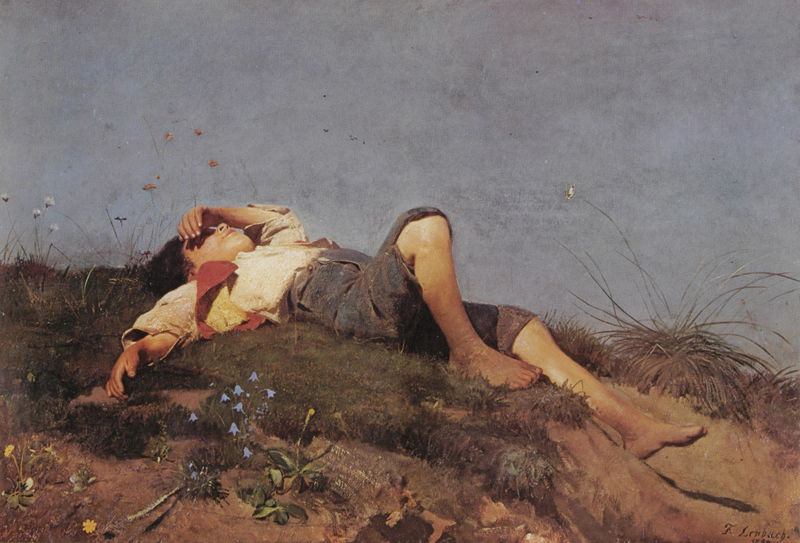
Titel: Hirtenknabe
Künstler: Franz von Lenbach
Standort: München
Institution: Bayerische Staatsgemäldesammlungen, Schack-Galerie
Schlagwörter: berg, blau, blätter, gemälde, hand, himmel, schatten, schlaf, vogel, weiß, wolken, gelb, grün, ocker, sand, blume, blumen, braun, licht, orange, schwarz, blüten, gras, rasen, rot, wiese, beige, hemd, hose, jacke, arm, arme, augen, bluse, falten, gesicht, mensch, hände, porträt, schauen, signatur, erde, gräser, halme, horizont, hügel, natur, vögel, sonne, haare, kind, pflanzen, genre, beine, löwenzahn, bein, füße, sommer, strand, ruhe, liegen, schlafen, schlafend, mittag, düne, fels, gipfel, hang, violett, alm, idylle, pause, rast, blue, hands, red, white, face, green, hair, nose, painting, yellow, freizeit, jeans, flowers, brown, junge, verträumt, knie, liegend, weste, frühling, grashalme, punkte, beinchen, barfuss, knabe, fuss, münchen, pleinair, idyll, moos, traum, mohn, mohnblumen, grasbüschel, schmetterling, kurz, liege, leibl, flower, thoma, sky, müde, sonnenschein, field, sun, lenbach, veilchen, boy, child, eyes, feet, büschel, enzian, grass, plants, maiglöckchen, gänseblümchen, strahlend, träumen, hirte, malerfürst, color, shadow, mouth, ausruhen, schlafender, hirtenjunge, photo, beach, dirt, outside, sunny, blinzeln, bursche, dühne, glockenblume, glockenblumen, graf schack, liebknecht, locus amoenus, mittagsschlaf, ribero, schackgalerie, schlitz, tagtraum, von lehnbach, von lenbach, wilhelm liebknecht, ziegenhirte, vest, gebräunt, ground, pants, schläft, legs, feild, finger, pusteblumen, bandana, dunes, seaside, asleep, lying, resting, shade, sleep, colour, blue sky, grasses, soil, ere, shirt, lay, lie, rest, photograph, reclining, schützend, hirtenknabe, daisy, relax, lying down, abschirmen, shorts, bare feet, barefoot, sleeping boy, vergiss mein nicht, lattich, poppy, toes, laying, cornflower, white shirt, bells, dröseln, stoffhemd, covered, hilltop, blue flowers, bluebells, eyes covered, wiese berg, wolllblume, reclined, knee pants, face covered, bellflower